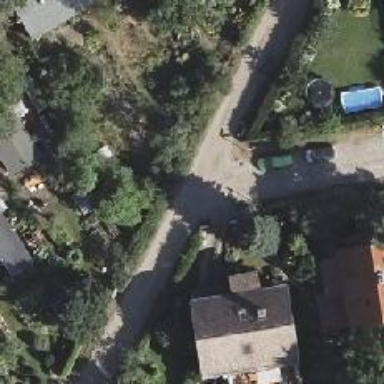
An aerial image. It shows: Residential road with sidewalk on the left.